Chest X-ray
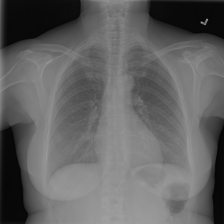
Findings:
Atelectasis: negative
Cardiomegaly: negative
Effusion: negative
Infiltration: negative
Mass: negative
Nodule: negative
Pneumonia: negative
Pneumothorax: negative
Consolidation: negative
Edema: negative
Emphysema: negative
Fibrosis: negative
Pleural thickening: negative
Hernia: negative